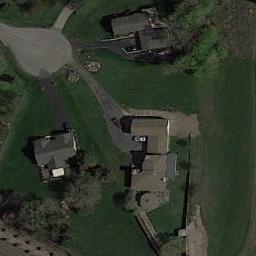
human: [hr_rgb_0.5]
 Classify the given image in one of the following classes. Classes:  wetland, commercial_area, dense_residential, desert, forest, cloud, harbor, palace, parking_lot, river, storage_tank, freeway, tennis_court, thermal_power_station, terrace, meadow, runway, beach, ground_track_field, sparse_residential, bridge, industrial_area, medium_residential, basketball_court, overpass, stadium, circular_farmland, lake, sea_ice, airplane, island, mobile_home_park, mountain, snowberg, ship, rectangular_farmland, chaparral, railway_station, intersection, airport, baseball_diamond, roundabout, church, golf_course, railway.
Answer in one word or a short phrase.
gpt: medium_residential